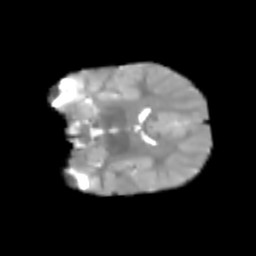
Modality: T2w
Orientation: coronal
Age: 6
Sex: male
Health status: healthy